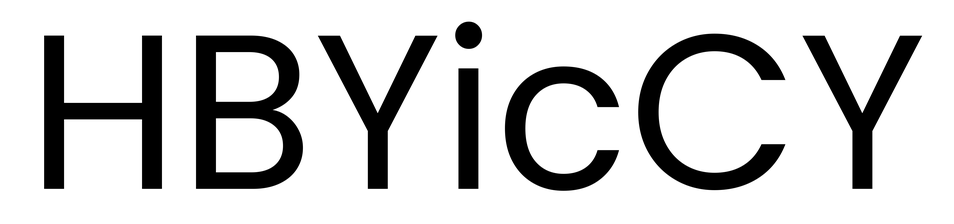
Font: Poppins-Regular